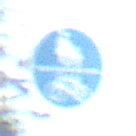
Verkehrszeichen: GemeinsamerGehUndRadweg
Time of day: MorningAfternoon
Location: Outdoor (Nature)
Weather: Clear
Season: Winter
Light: Natural